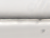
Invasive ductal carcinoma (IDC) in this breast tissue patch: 0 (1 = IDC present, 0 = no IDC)